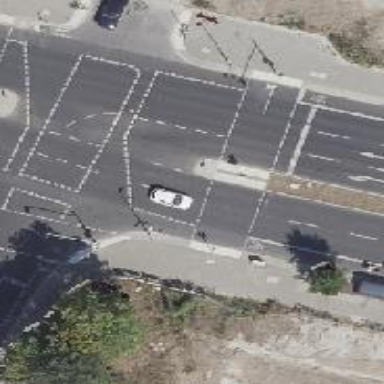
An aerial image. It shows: Road crossing with traffic signals.